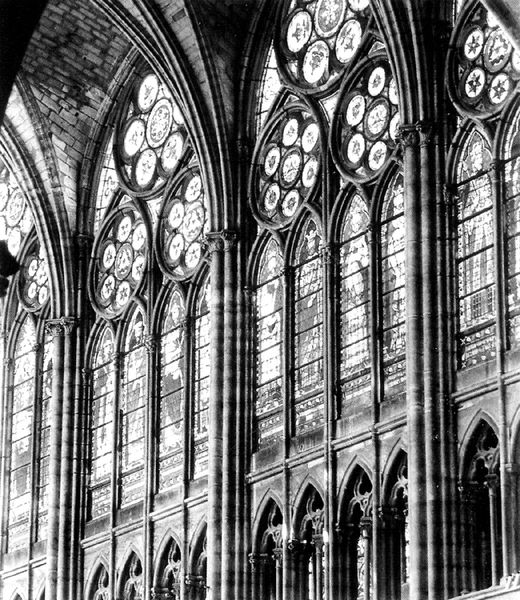
Titel: Abteikirche in St. Denis
Standort: St. Denis, Abteikirche (EU - F)
Schlagwörter: schatten, fenster, glas, licht, pfeiler, säule, säulen, dach, architektur, stein, innenraum, kirche, gotik, kreis, rund, bogen, fassade, jugendstil, spitz, detail, hoch, foto, bögen, fugen, arkade, gewölbe, mauerwerk, schwarzweiß, bleiglas, arkaden, kathedrale, photo, sims, gesims, fensterscheiben, dienste, gotisch, spitzbogen, spitzbögen, triforium, simse, glasscheiben, gothik, rosetten, masswerk, fensterfront, gotteshaus, blendarkaden, kirchenfenster, dreipass, runde fenster, butzen, fensterbilder, gls, gotich, vier fenster, nonnenkopf, lkreis, rundglas